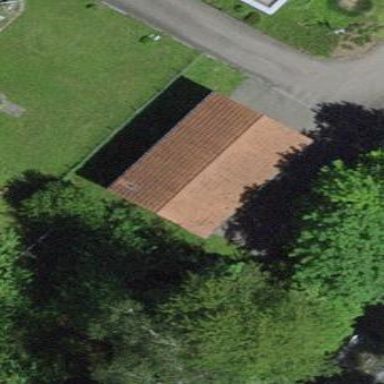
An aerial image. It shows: Gabled building with roof made of roof tiles.